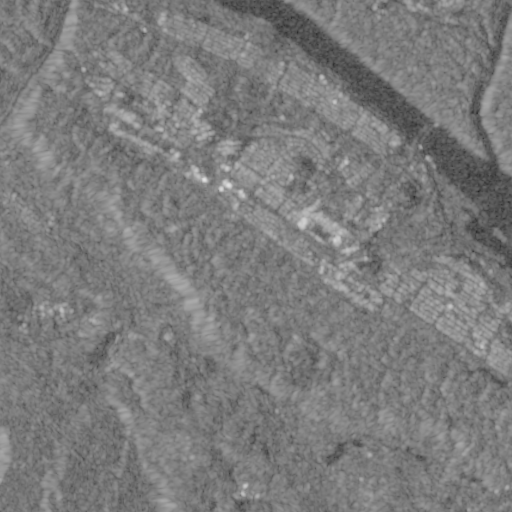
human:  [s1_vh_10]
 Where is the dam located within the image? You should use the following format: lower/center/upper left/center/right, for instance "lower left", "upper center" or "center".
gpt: The dam is located in the upper right of the image.
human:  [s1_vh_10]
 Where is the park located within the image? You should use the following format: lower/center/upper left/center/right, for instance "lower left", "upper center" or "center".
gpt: The park is located in the upper center of the image.
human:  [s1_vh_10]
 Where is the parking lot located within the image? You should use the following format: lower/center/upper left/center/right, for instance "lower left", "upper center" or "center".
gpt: The parking lot is located in the upper center of the image.
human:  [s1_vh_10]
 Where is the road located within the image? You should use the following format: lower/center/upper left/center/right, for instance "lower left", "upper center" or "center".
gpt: There is no road in the image.

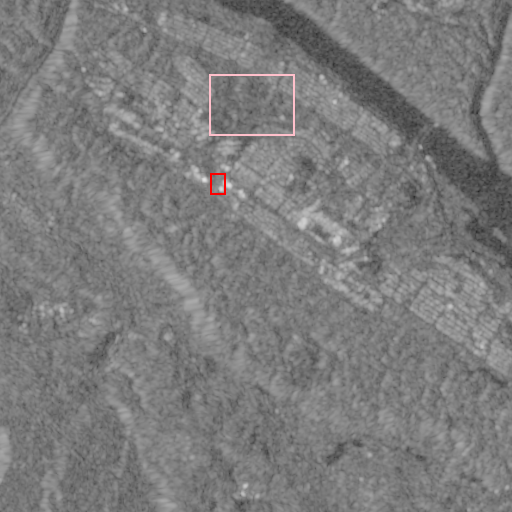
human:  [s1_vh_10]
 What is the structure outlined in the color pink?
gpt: The structure outlined in pink is a park.
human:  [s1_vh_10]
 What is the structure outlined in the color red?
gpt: The structure outlined in red is a parking lot.
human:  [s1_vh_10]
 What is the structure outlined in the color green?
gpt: There is no green outline.